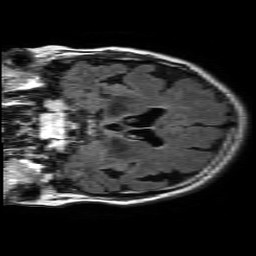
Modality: FLAIR
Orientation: coronal
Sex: female
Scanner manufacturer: philips
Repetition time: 11 s
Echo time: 0.125 s